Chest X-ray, PA view. Patient: 35 years old, sex F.
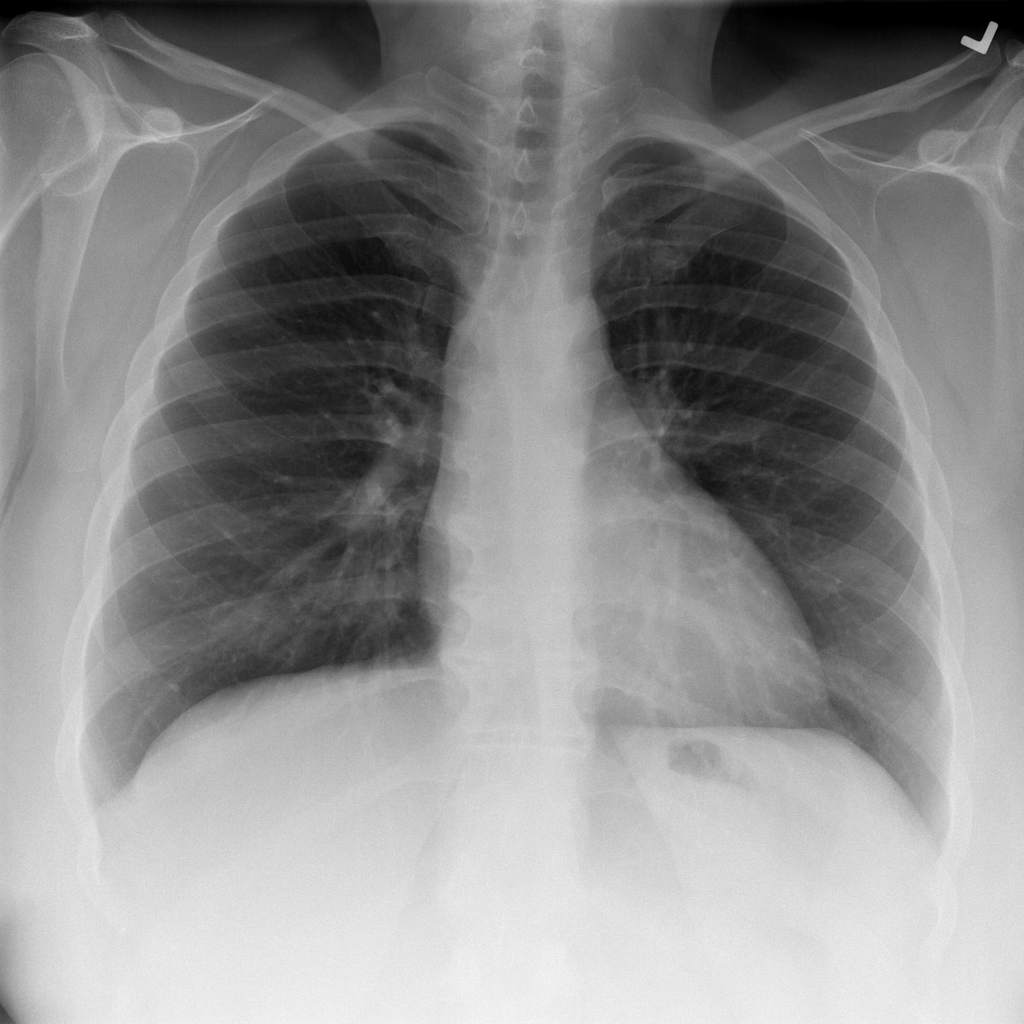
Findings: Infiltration